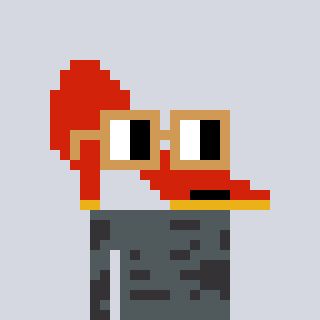
a pixel art character with square brown glasses, a highheel-shaped head and a grayscale-colored body on a cool background